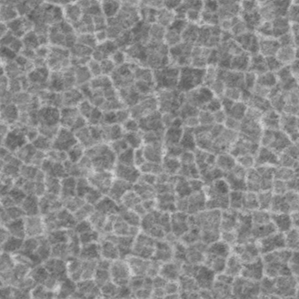
Label: frost